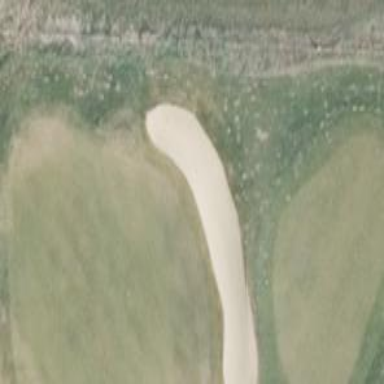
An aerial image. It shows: Bunker on golf course.